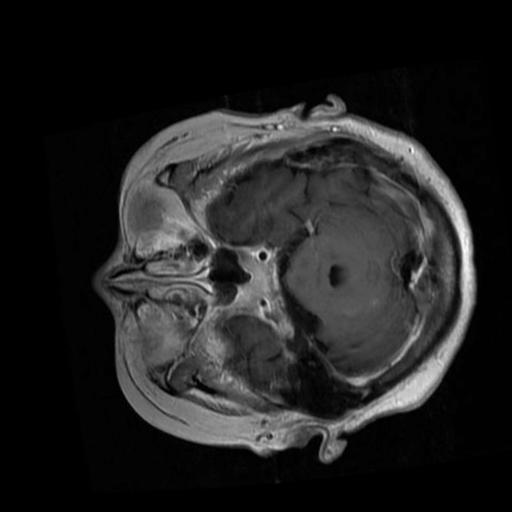
Label: brain_tumor